Question: I am trying to make a POST request to an api server.
I have a request body which is an xml parameter:
'''
<create-user>
<user-name>username1</user-name>
<password>password1</password>
</create-user>
'''
Next to this parameter, i also need so send a file.
I've tried with fiddler the following thing, but the data is not received by the server (the file exists, but the '<create-user>' parameter not.
Is possible to send a combination of xml parameters with uploaded files?

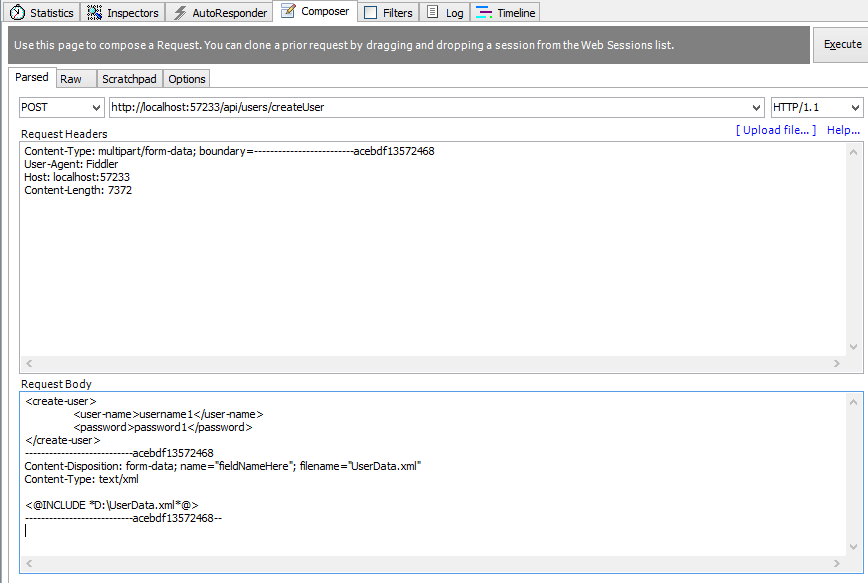
Answer: Yes. Just add boundary mark (and "Content-Type: application/xml") before XML body. Like the following:
'''
------yxz
Content-Disposition: form-data; name="formInputXML"
Content-Type: application/xml
<create-user>...</create-user
------xyz
Content-Disposition: form-data; name="formInputFile"; filename="UserData.xml"
Content-Type: text/xml
<UserData.xml content>
------xyz--
'''